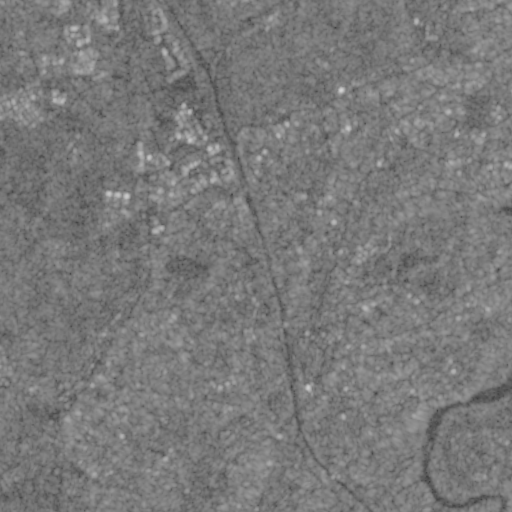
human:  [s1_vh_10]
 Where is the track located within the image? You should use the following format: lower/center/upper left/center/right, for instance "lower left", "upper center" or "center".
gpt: The track is located in the center of the image.
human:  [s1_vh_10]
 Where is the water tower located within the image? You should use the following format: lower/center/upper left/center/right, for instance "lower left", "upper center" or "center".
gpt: The water tower is located in the lower left of the image.
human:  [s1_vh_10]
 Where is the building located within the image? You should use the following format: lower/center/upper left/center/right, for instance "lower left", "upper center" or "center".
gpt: There is no building in the image.

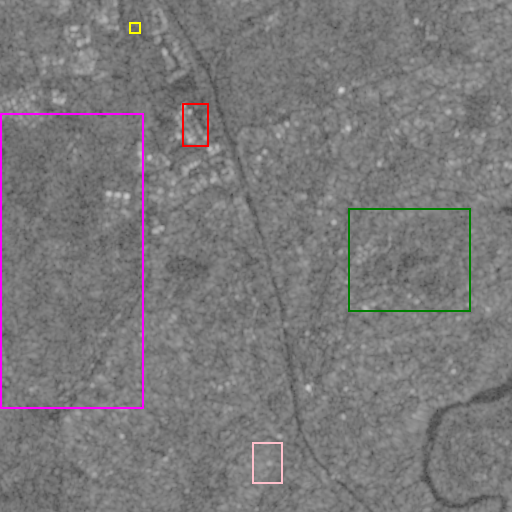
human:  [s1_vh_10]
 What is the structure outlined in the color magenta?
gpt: The structure outlined in magenta is a crop field.
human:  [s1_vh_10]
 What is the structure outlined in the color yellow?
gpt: The structure outlined in yellow is a gas station.
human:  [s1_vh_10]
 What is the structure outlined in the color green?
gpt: The structure outlined in green is a park.
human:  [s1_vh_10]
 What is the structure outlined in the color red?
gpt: The structure outlined in red is a parking lot.
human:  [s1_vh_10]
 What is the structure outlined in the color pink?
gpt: The structure outlined in pink is a power substation.
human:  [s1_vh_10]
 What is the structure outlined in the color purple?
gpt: There is no purple outline.